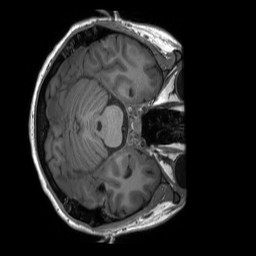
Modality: T1w
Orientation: axial
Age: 24
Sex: female
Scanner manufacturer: siemens
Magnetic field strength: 3 T
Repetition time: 2.3 s
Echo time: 0.00232 s